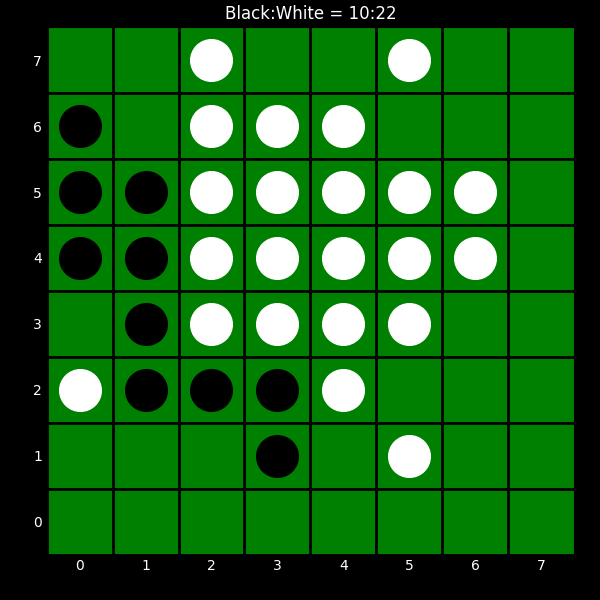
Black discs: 10
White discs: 22